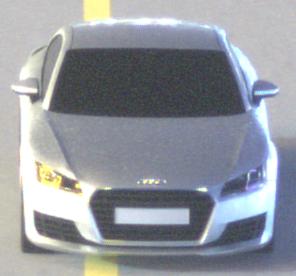
Make: Audi
Model: TT Coupé 1.8 TFSI
Detailed model: TT (8S) Coupé
Model produced from: 2015/08
Model produced until: 2018/06
Doors: 3
Color: white
Road condition: dry road
Daytime: night
Contrast: high contrast